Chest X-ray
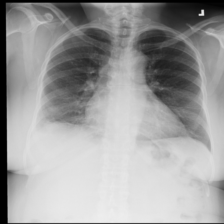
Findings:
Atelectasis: positive
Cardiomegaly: negative
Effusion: negative
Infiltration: negative
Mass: negative
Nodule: negative
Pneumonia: negative
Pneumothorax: negative
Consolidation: negative
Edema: negative
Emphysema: negative
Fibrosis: negative
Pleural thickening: negative
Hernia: negative